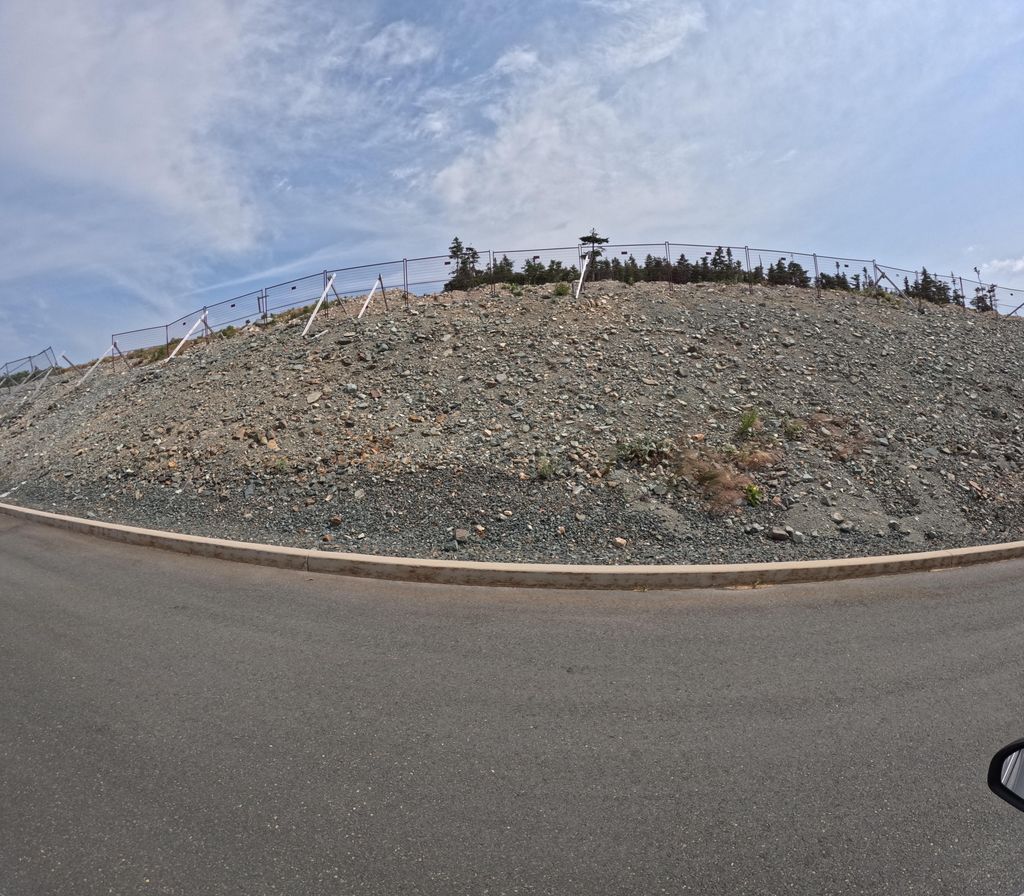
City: st_johns